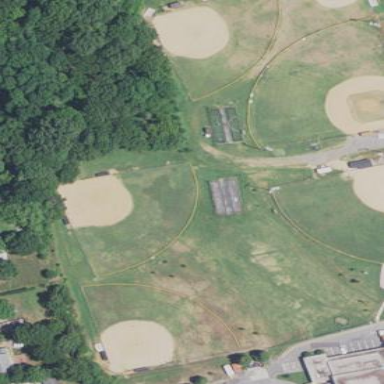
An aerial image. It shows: Baseball pitch with ground surface.